Aerial crown-view tile of a tropical tree (Barro Colorado Island, Panama), acquired 20240611:
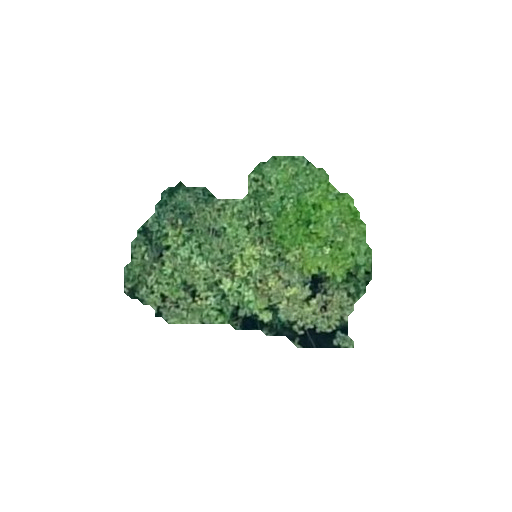
Species: Protium stevensonii
GBIF accepted scientific name: Tetragastris panamensis
Crown area: 51.794 m²